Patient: sex F, age 70
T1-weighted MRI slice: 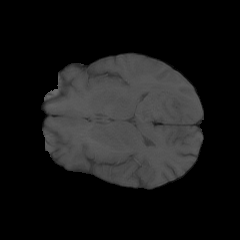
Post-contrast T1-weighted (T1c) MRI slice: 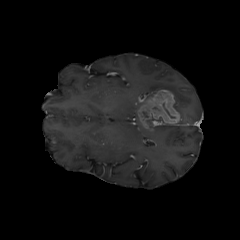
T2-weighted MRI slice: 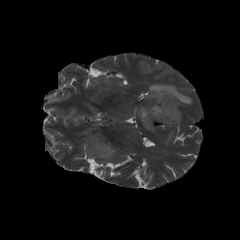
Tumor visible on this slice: yes
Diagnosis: Glioblastoma, IDH-wildtype
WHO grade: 4